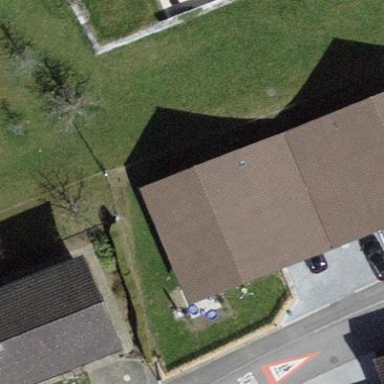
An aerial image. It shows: Building with tile roof.